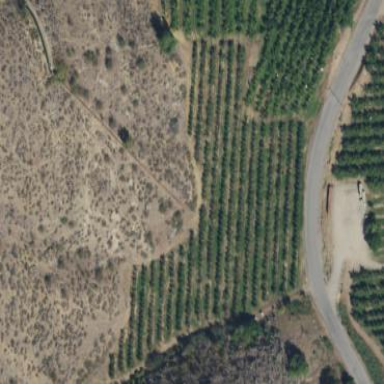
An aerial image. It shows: Orchard.